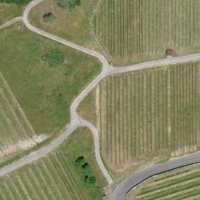
EUNIS habitat code: 40
Species observed at this site:
Euphorbia cyparissias